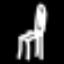
Label: chair